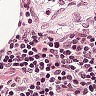
Metastatic tissue present: no